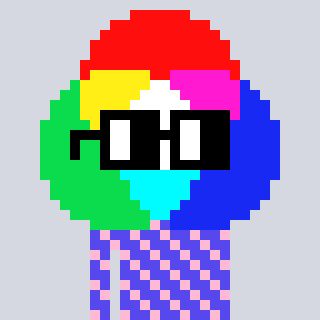
a pixel art character with square black glasses, a color circle-shaped head and a computerblue-colored body on a cool background